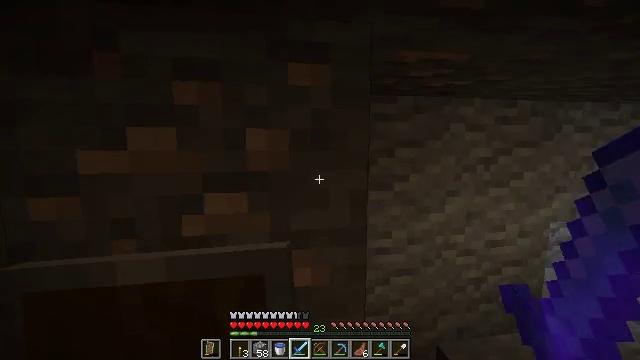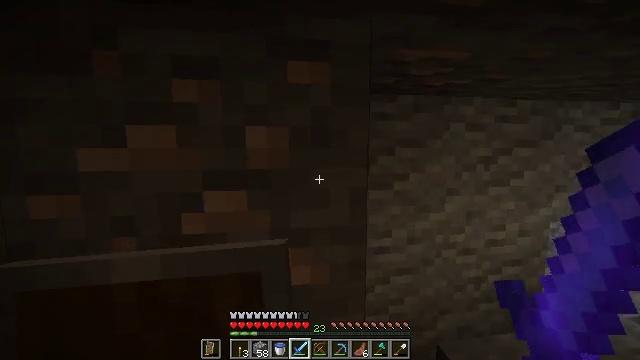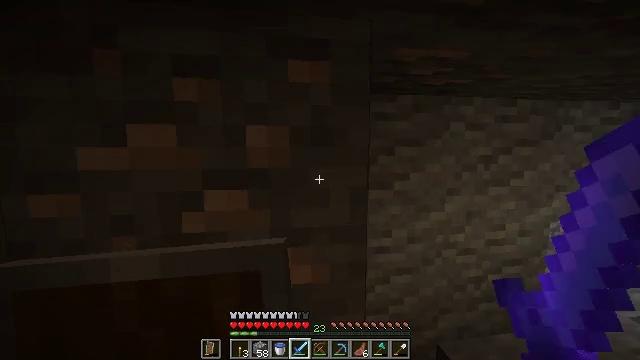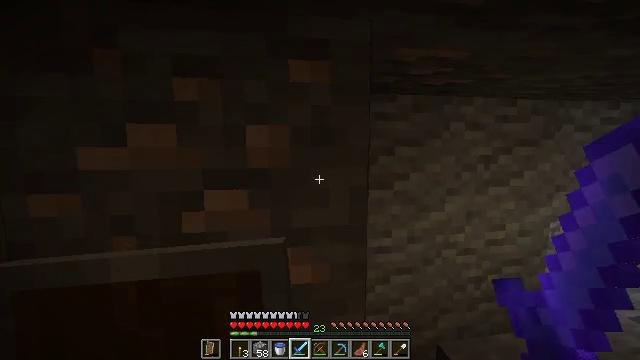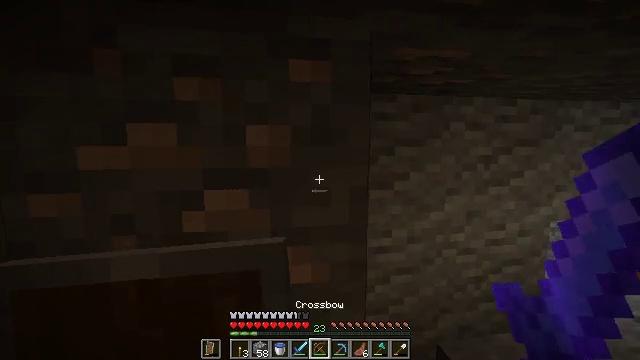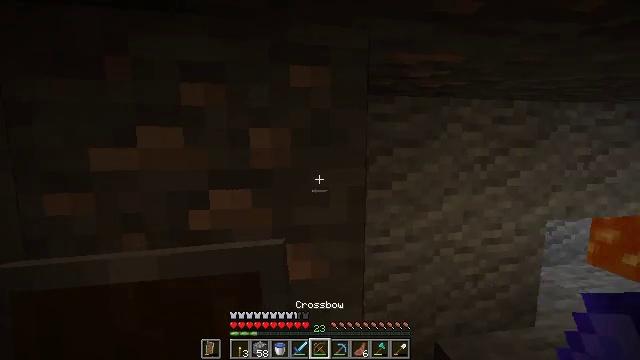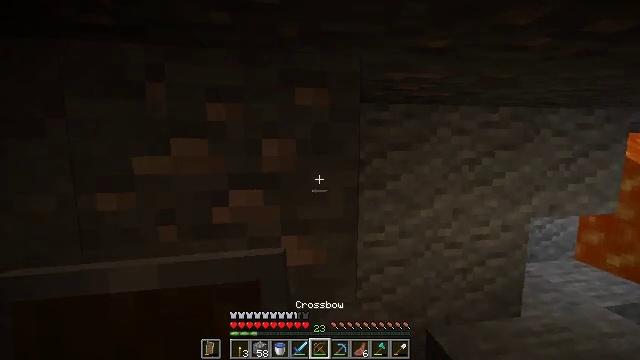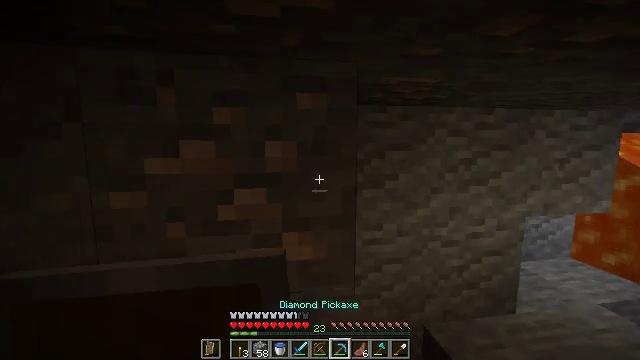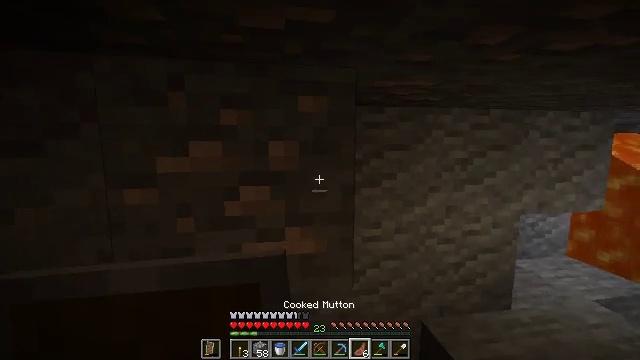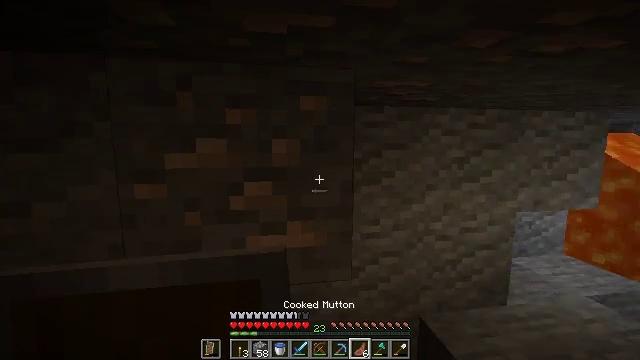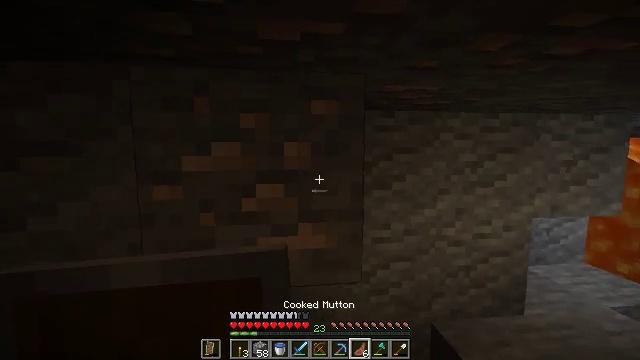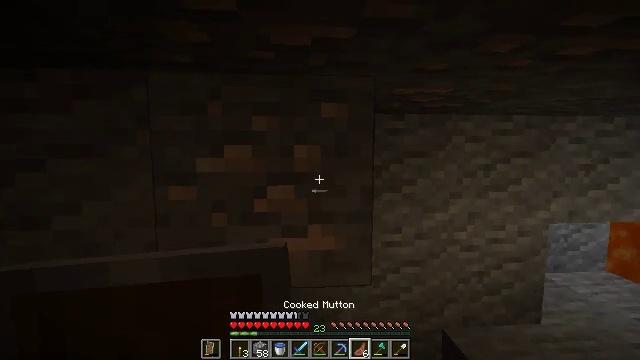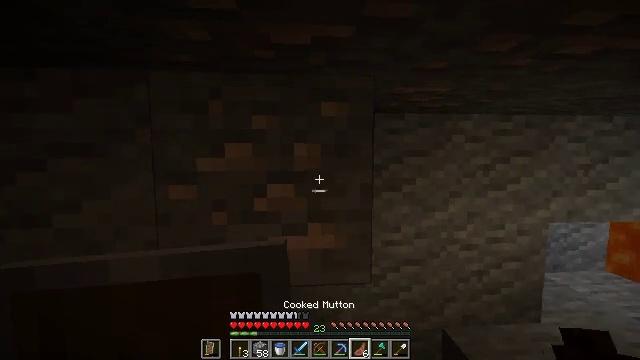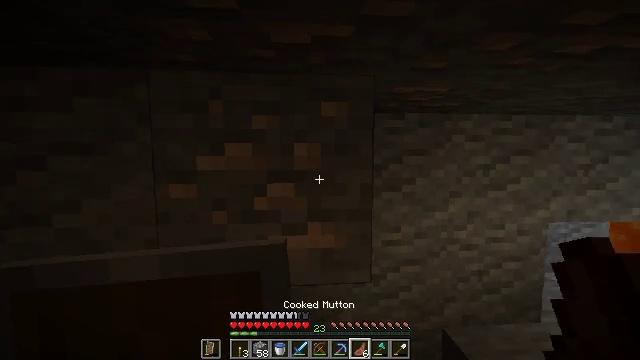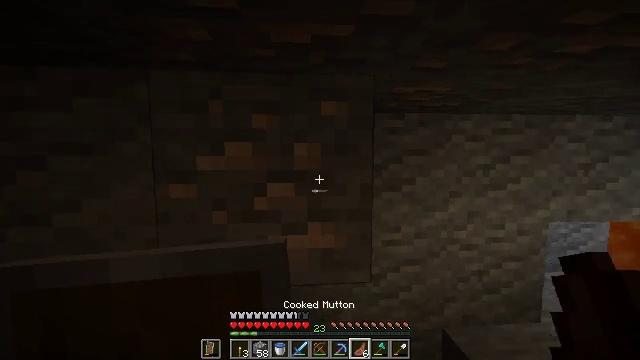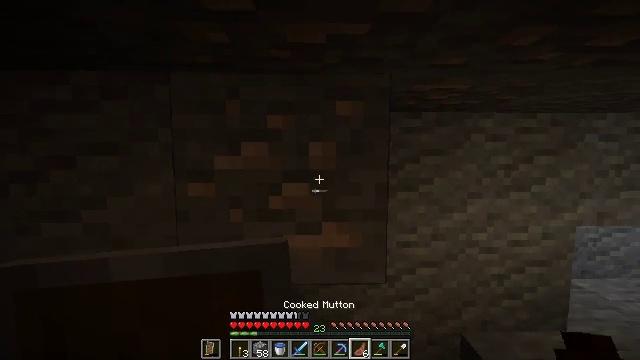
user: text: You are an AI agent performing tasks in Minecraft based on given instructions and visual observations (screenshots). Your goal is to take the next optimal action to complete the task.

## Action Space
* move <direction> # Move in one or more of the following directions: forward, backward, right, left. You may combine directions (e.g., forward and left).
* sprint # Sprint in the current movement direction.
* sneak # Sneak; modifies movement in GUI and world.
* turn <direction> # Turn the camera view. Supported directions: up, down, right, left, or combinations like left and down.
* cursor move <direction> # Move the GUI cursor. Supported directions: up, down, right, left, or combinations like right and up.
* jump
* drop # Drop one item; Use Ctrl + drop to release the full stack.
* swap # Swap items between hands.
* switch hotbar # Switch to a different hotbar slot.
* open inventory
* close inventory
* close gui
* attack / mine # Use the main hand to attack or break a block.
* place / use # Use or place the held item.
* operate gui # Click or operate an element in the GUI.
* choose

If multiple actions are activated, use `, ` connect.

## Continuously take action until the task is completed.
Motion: motion action
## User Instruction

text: Dig through stone to find iron ore.
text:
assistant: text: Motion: no_op
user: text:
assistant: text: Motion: no_op
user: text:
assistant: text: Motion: no_op
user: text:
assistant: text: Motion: no_op
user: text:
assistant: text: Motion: move back
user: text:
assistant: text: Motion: move back
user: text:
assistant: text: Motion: no_op
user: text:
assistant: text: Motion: no_op
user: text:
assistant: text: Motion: no_op
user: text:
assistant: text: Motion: turn left and up
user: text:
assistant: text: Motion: turn left
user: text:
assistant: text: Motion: no_op
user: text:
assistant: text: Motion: no_op
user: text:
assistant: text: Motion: no_op
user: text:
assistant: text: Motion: turn left
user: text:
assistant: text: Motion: no_op
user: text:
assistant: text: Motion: no_op
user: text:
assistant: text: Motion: no_op
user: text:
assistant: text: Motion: no_op
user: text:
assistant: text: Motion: no_op
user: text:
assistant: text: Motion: no_op
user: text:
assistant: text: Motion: no_op
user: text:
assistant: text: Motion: no_op
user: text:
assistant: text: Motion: no_op
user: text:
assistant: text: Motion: no_op
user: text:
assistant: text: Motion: no_op
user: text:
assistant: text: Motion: no_op
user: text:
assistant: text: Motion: no_op
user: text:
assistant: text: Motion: turn left and down
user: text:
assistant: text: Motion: no_op